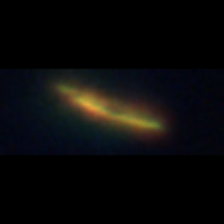
Taxon: Pennate
Group: Diatoms